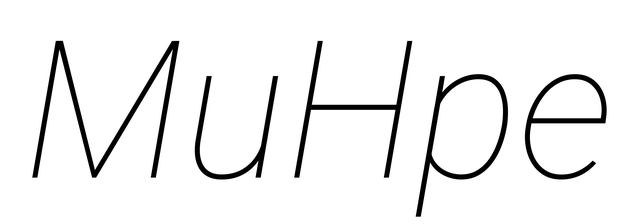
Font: Roboto-Italic_Thin_Italic